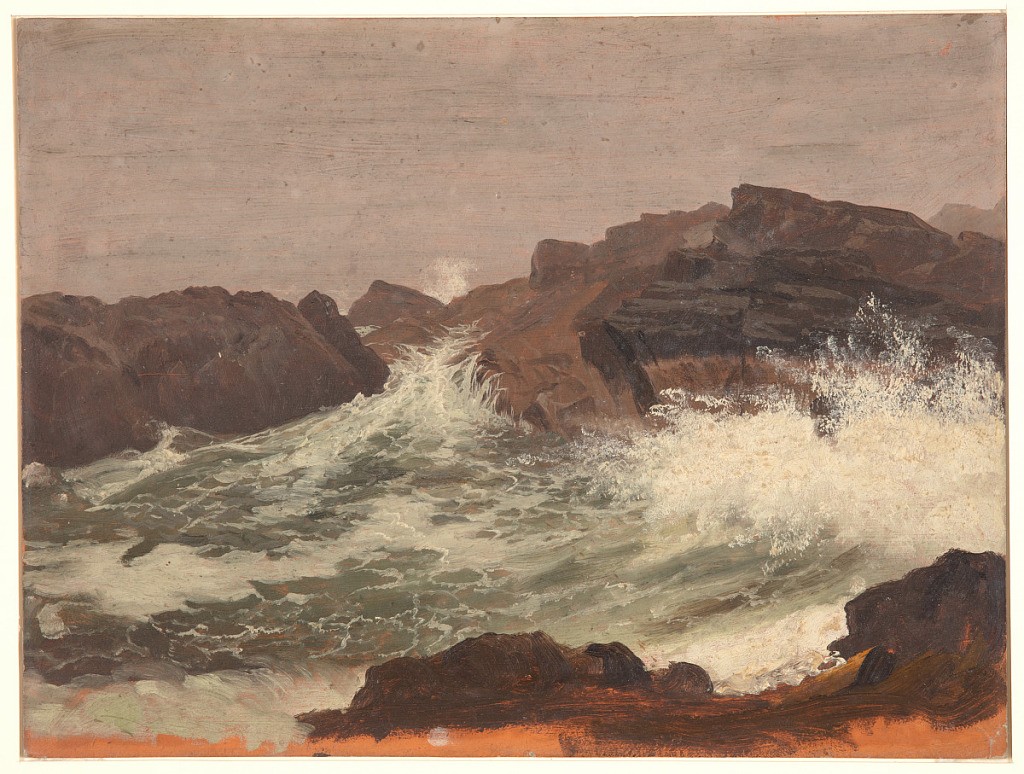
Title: Maine Surf, Mt. Desert Island
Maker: Frederic Edwin Church, American, 1826–1900
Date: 1850
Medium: Brush and oil, graphite on cardboard
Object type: Drawing
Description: Seascape sketch showing view of waves breaking in a rocky tide pool along the Maine coast at Mt. Desert Island. Sky is rendered in a grayish light purple, rocks are a deep brown. Churning green seawater crashes against the rock at center and right, producing white foam. Dark orange ground is visible along lower margin.